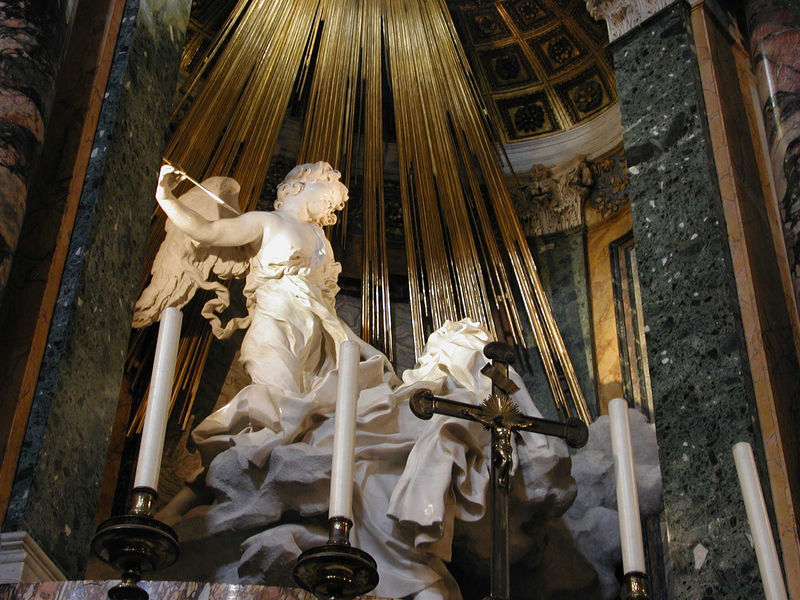
Titel: Die Verzückung der hl. Theresa von Avila in der Capella Cornaro
Künstler: Giovanni Lorenzo Bernini
Standort: Rom, S. Maria della Vittoria (EU - I - Latium)
Schlagwörter: flügel, gott, himmel, nackt, weiß, grün, brust, haar, licht, marmor, raum, säule, wand, barock, sockel, kirche, figur, gold, decke, leuchte, locken, engel, putte, statue, bogen, kuppel, detail, kerze, kerzen, hoch, foto, fotografie, oben, alter, kirch, kreuz, religion, strahlen, altar, kerzenständer, kerzenleuchter, skulpturen, christus, jesus, kreuzigung, apsis, kassettendecke, putten, gekreuzigt, pfeil, sper, hare, engelsflügel, matmor, hpch, keuchter